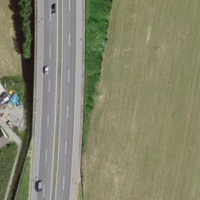
EUNIS habitat code: 57
Species observed at this site:
Milvus milvus